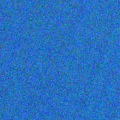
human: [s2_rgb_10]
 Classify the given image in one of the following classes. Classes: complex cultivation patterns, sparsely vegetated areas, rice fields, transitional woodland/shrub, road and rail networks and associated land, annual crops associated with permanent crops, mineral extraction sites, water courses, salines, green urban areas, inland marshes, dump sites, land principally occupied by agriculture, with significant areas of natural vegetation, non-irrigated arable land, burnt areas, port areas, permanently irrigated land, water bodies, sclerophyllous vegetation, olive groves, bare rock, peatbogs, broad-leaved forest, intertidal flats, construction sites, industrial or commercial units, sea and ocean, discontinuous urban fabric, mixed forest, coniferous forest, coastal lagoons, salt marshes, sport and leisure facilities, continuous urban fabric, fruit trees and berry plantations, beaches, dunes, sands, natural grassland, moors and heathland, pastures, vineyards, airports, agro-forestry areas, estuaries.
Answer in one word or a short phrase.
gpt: sea and ocean